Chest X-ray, PA view. Patient: 46 years old, sex F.
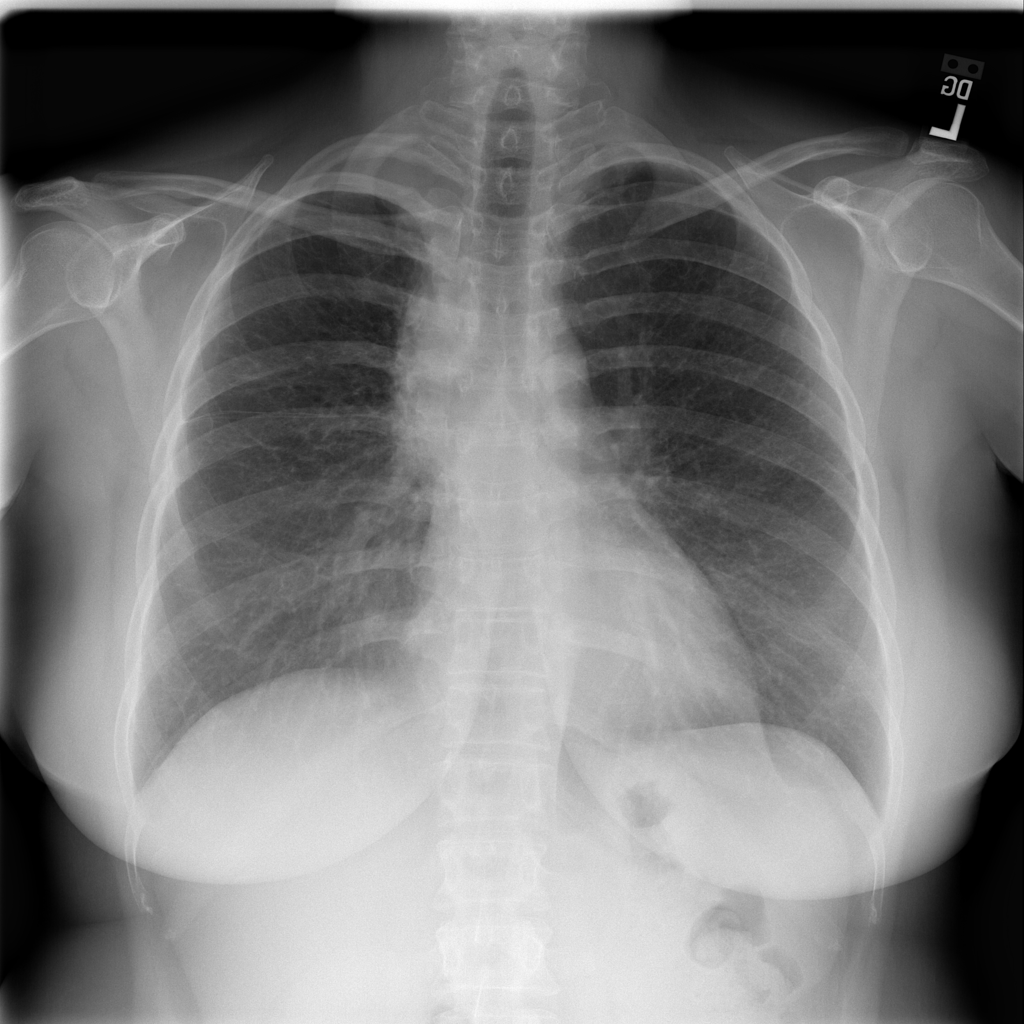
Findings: Atelectasis, Consolidation, Mass